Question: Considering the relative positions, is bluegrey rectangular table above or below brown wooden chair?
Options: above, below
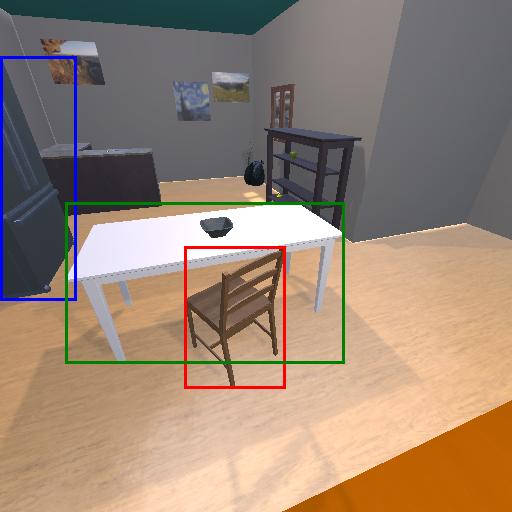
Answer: above